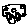
Label: car